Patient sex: F
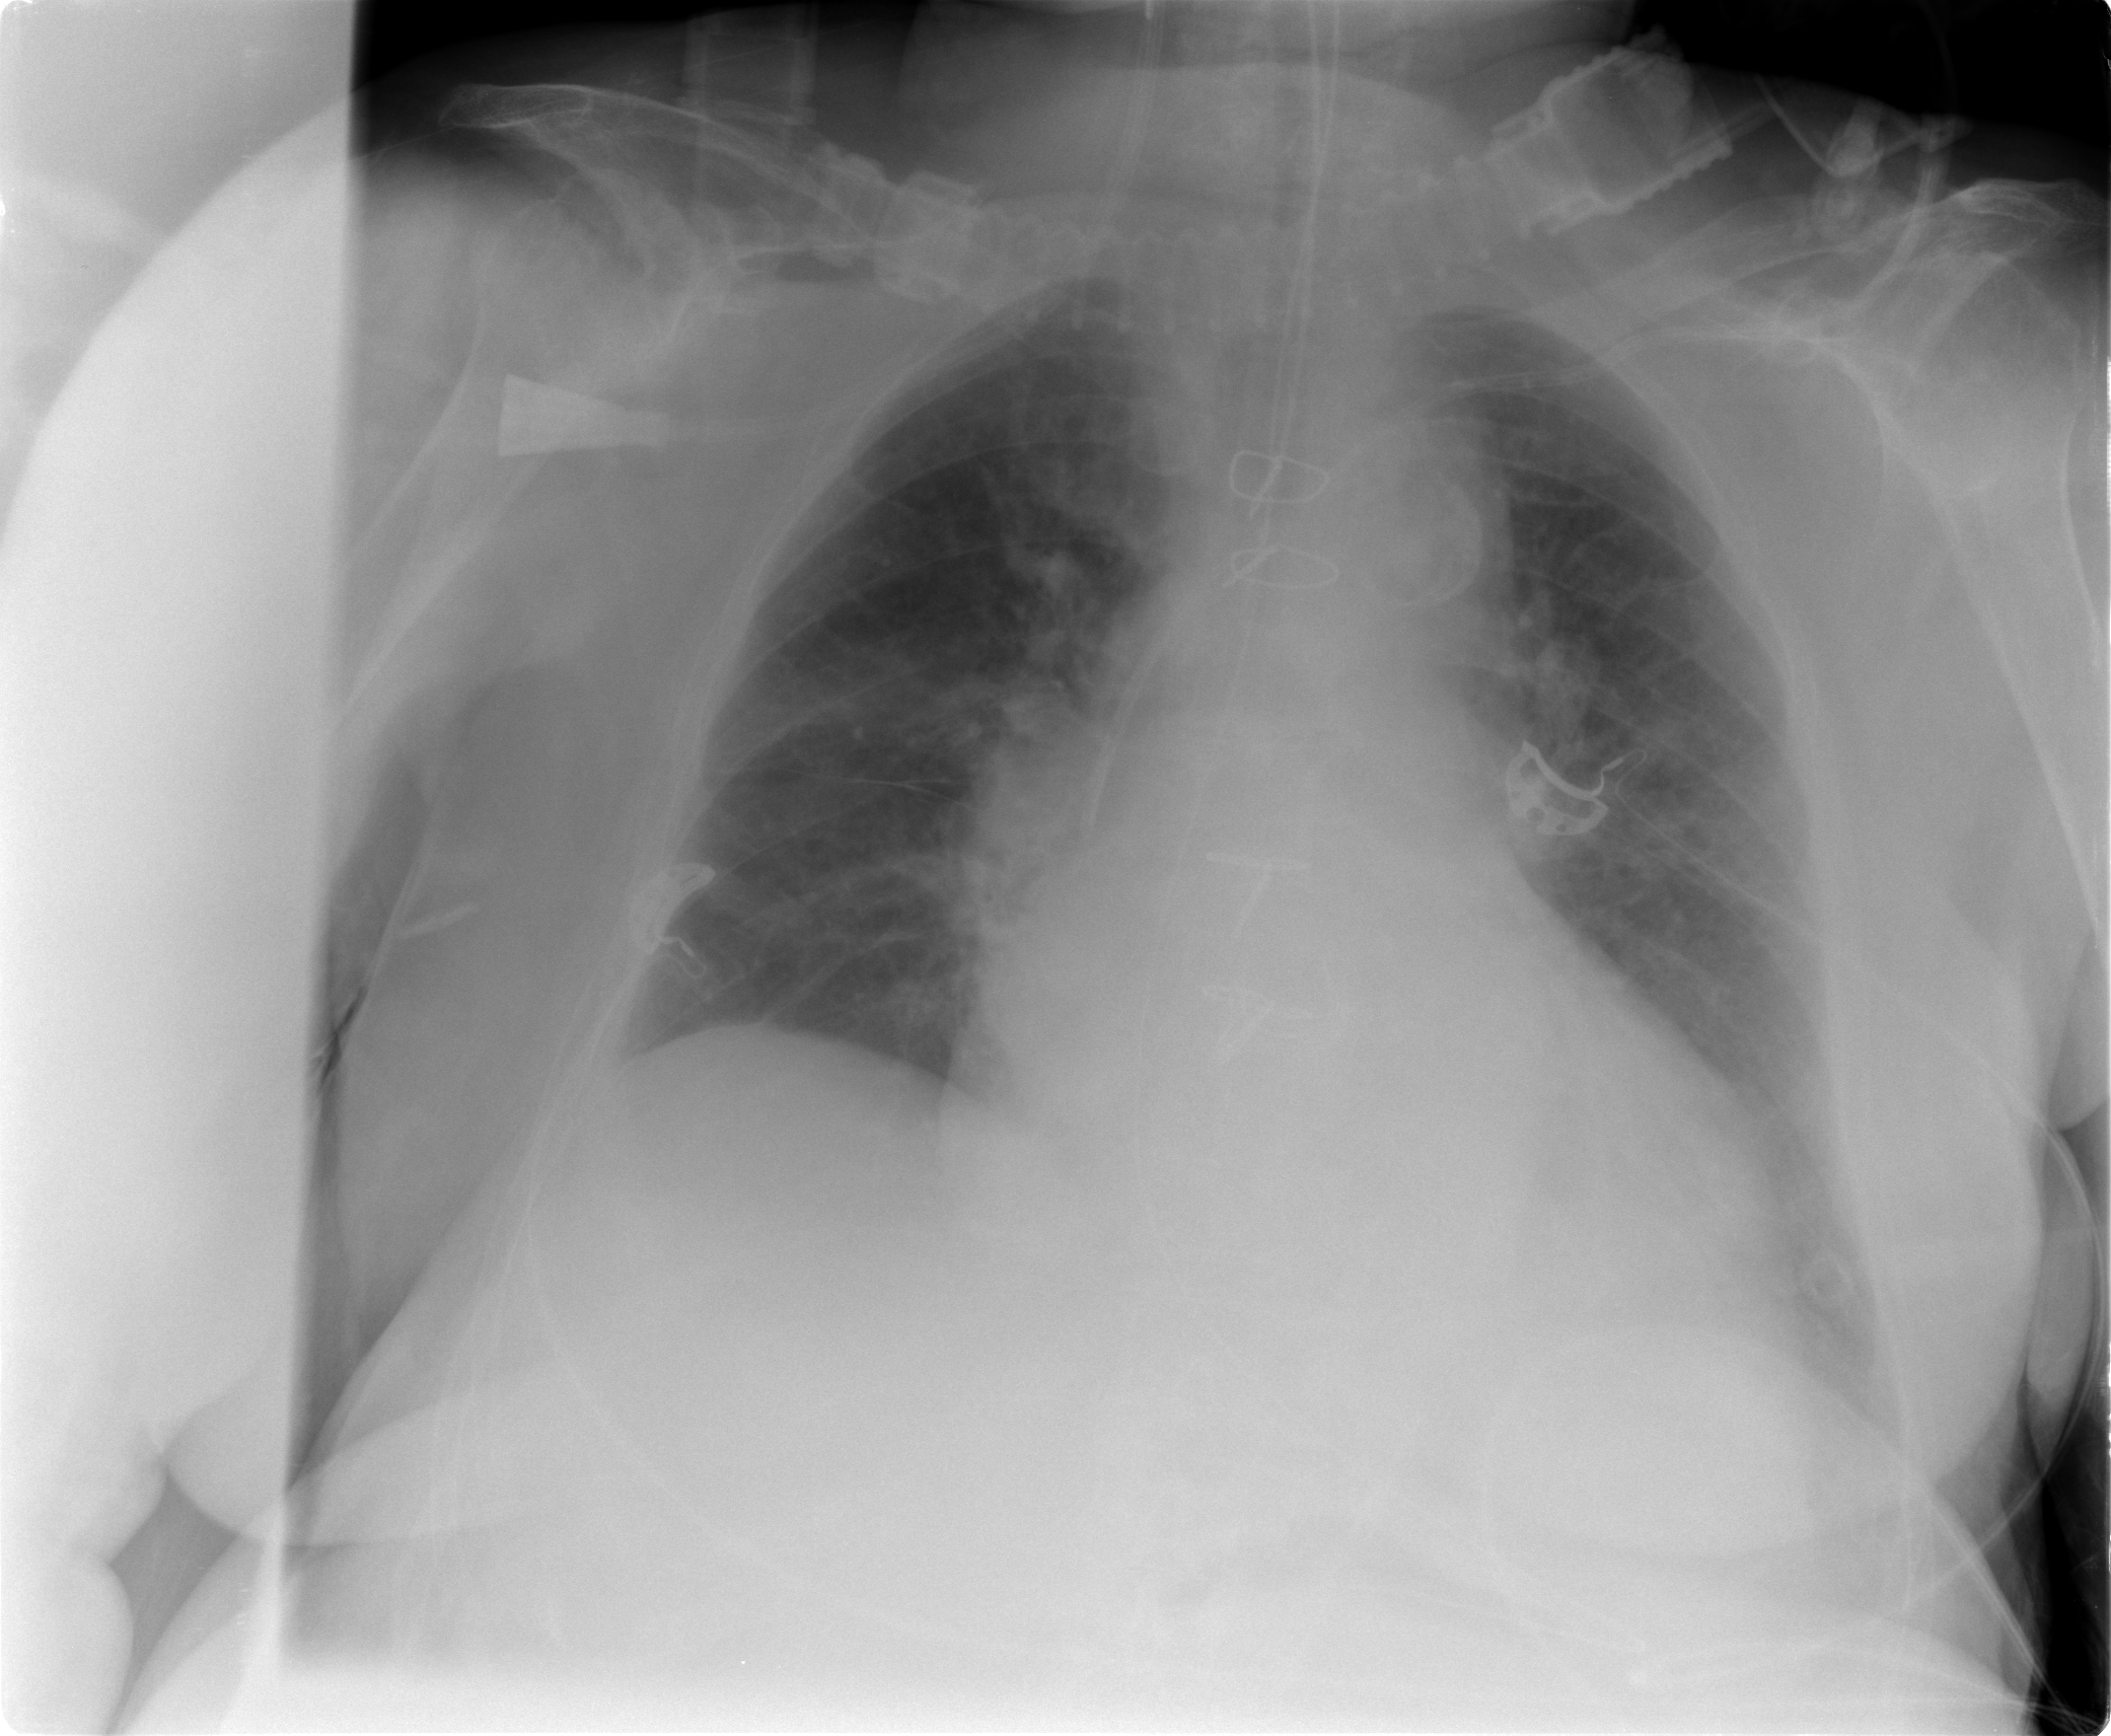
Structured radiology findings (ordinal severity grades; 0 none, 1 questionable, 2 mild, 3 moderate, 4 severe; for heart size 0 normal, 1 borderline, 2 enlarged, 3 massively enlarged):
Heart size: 2
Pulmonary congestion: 2
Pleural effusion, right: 0
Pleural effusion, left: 0
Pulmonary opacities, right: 0
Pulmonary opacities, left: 0
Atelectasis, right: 2
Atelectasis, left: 2